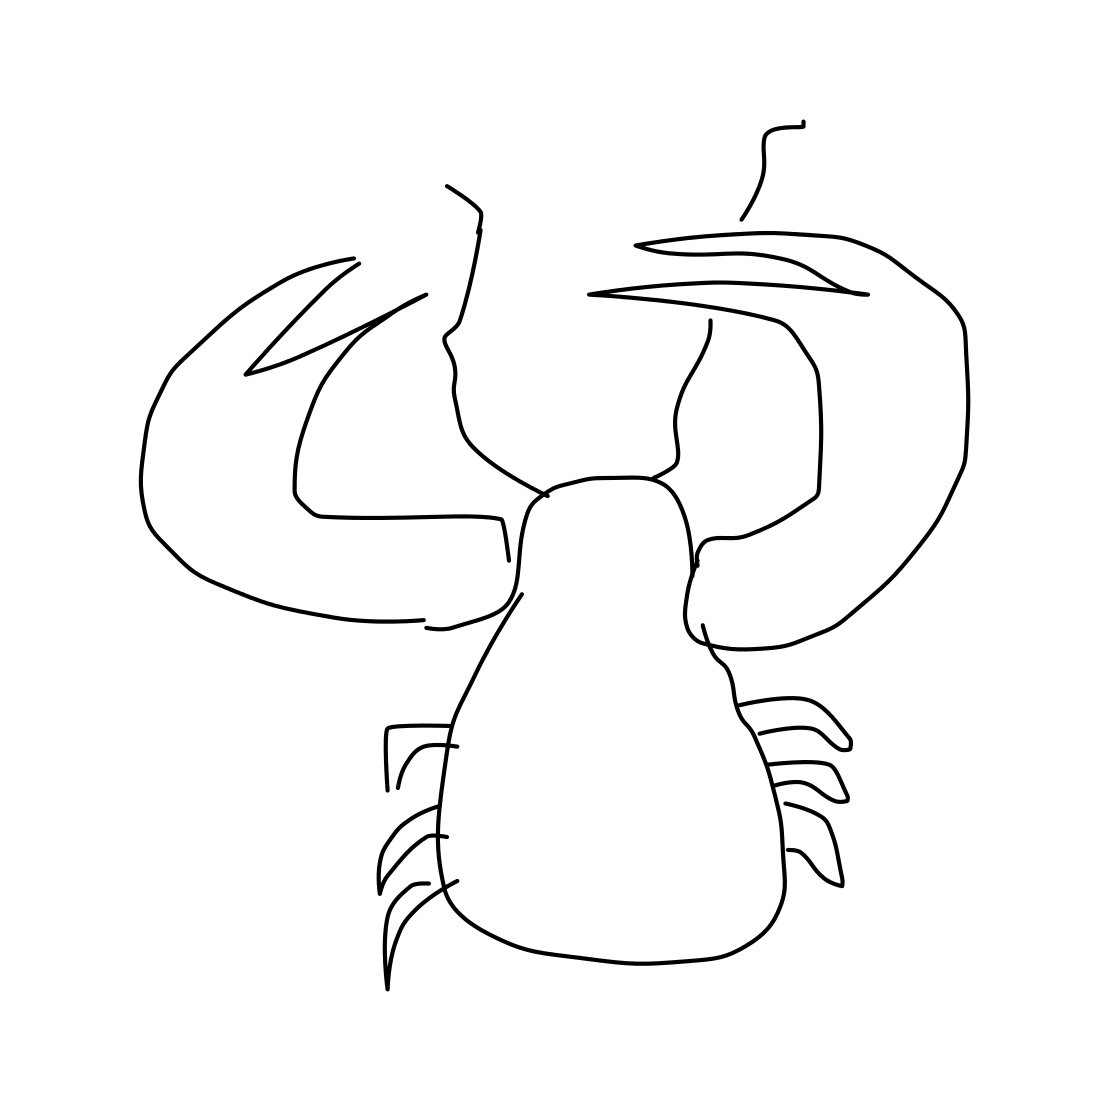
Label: lobster